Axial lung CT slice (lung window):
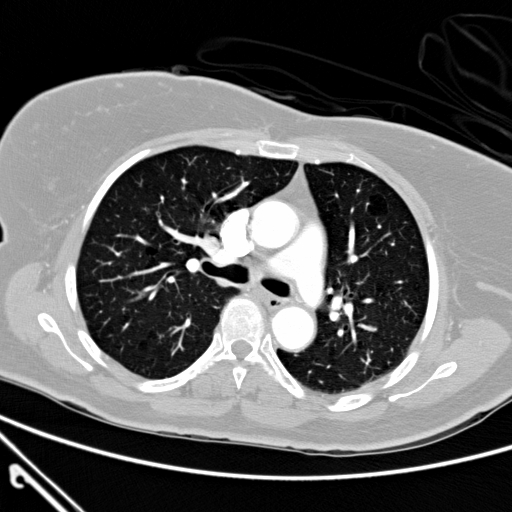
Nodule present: no